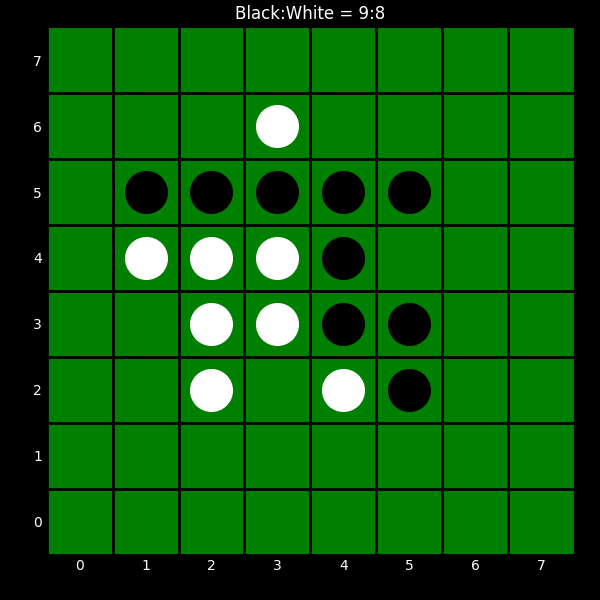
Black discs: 9
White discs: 8